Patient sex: F
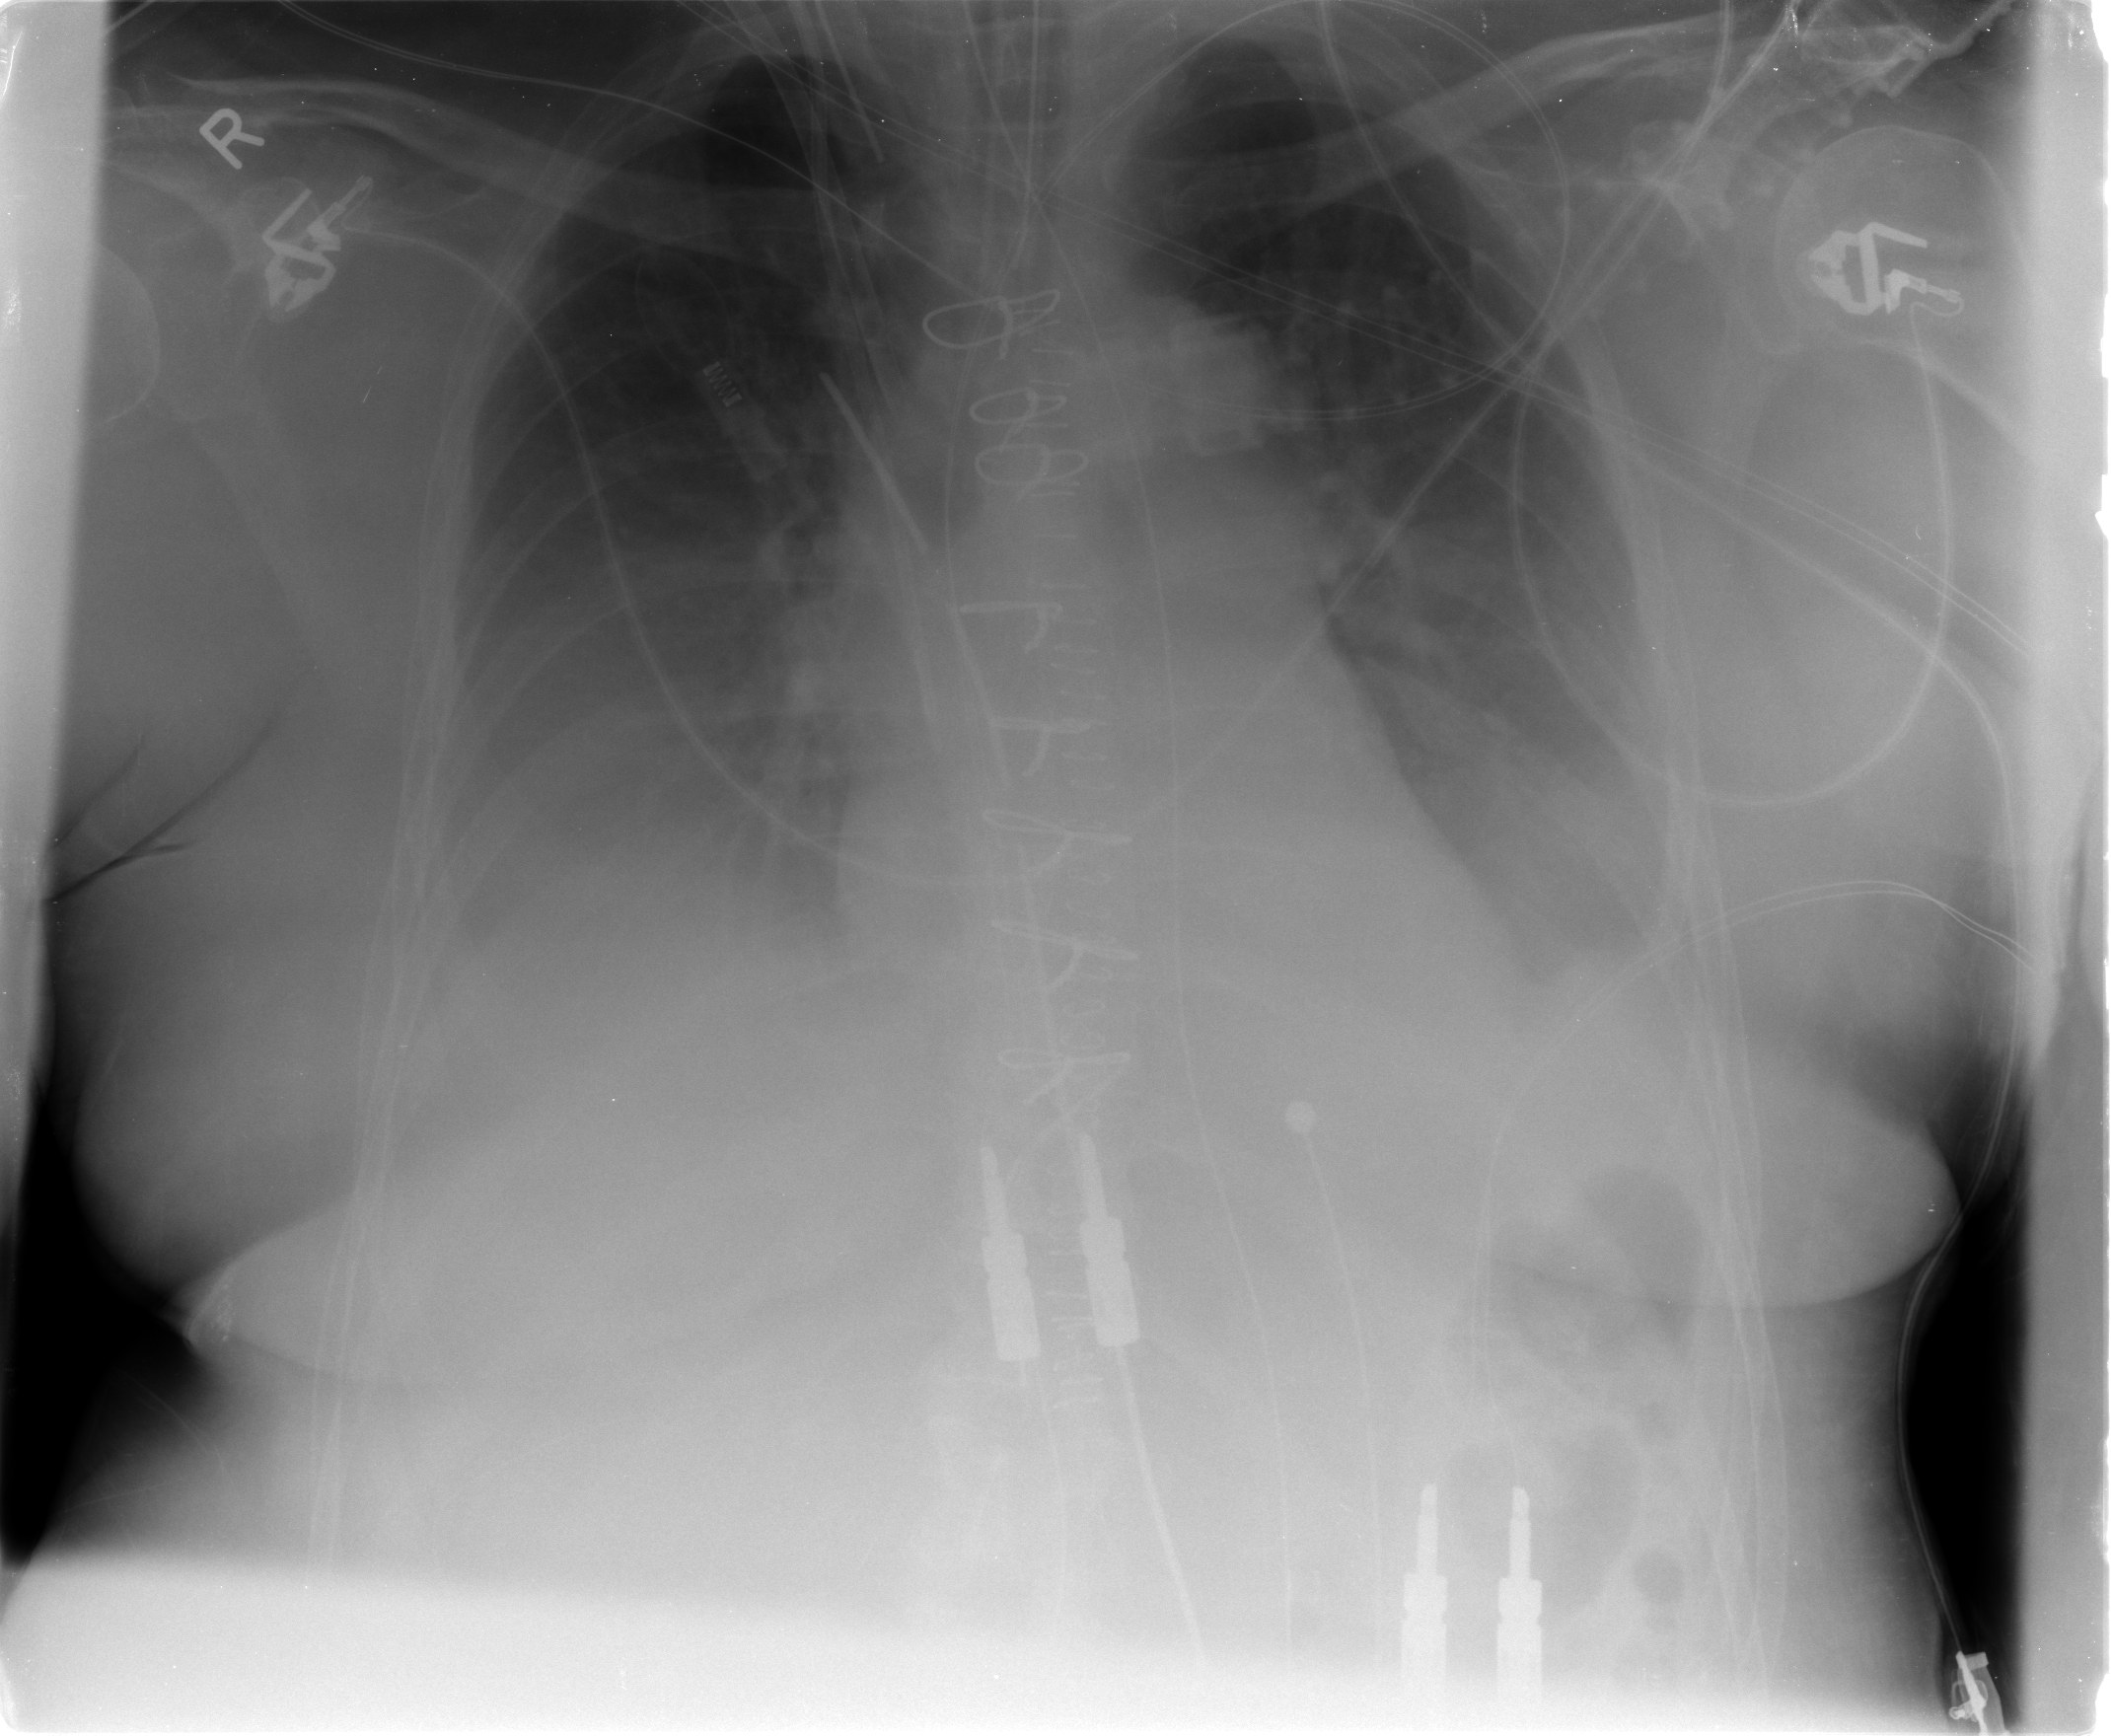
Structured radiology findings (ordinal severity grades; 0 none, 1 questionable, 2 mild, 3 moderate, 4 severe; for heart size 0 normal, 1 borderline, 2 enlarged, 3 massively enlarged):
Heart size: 0
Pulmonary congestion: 2
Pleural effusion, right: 3
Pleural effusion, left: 3
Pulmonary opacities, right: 1
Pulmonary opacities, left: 1
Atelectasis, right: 2
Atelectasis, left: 2